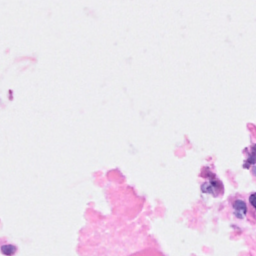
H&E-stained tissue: Breast